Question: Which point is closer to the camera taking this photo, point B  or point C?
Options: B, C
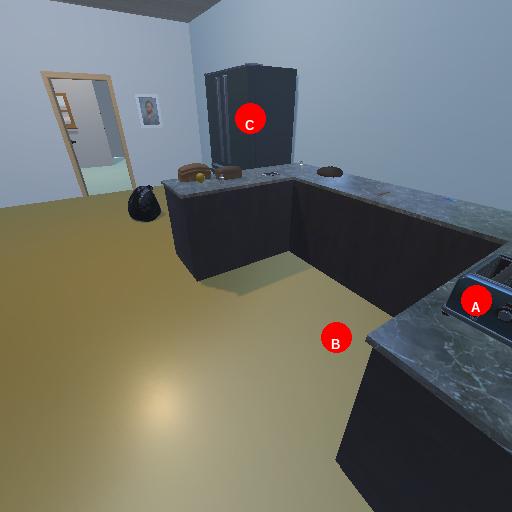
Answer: B